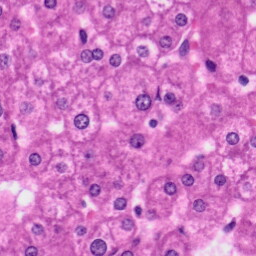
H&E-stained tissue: Liver